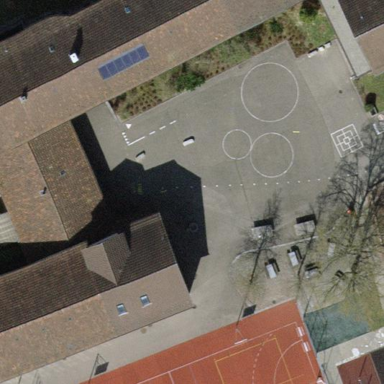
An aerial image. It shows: School building or complex.